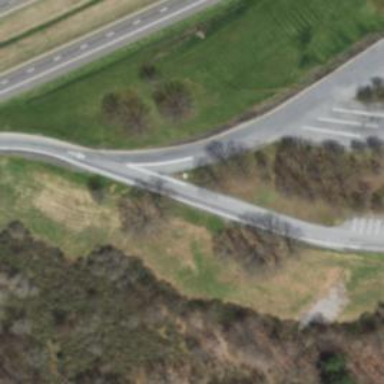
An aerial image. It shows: Rest area on the road.